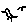
Label: bird